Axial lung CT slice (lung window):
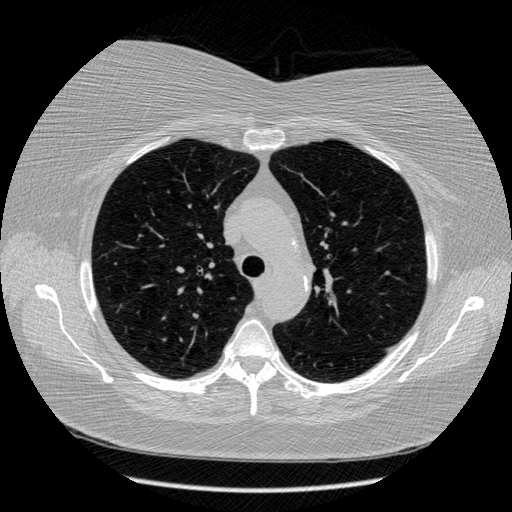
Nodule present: no